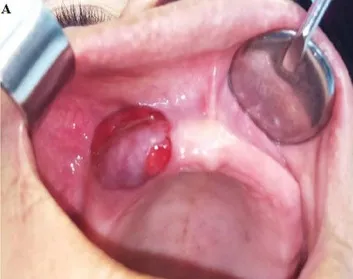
A,B) intraoral examination showing a single blue-reddish swelling on the left maxillary canine-premolar region.
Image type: medical_photograph (oral_photograph)